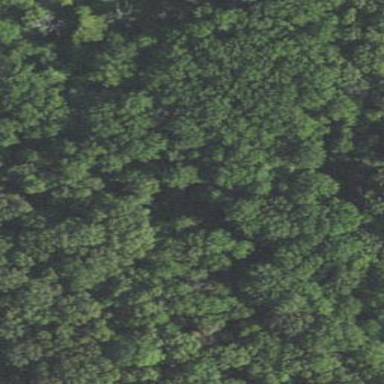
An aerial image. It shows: Beautiful woodland area.